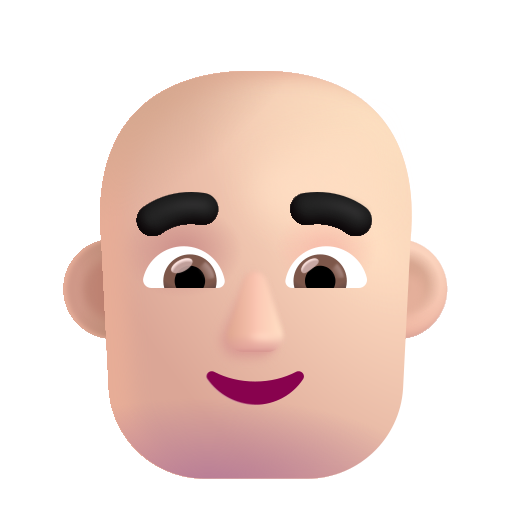
man bald color light